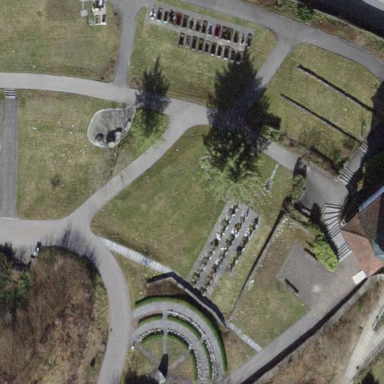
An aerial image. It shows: Cemetery.